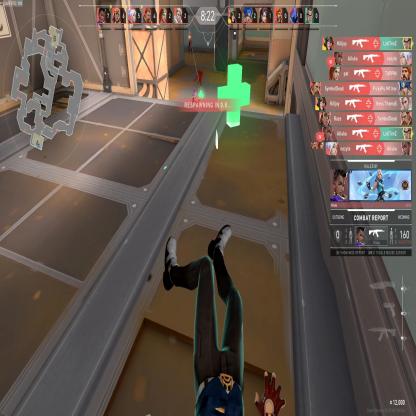
Label: enemy